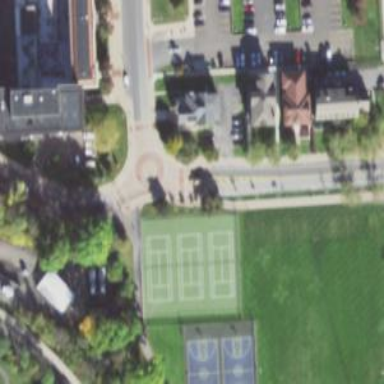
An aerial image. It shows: Tennis court in leisure pitch.